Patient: sex F, age 54
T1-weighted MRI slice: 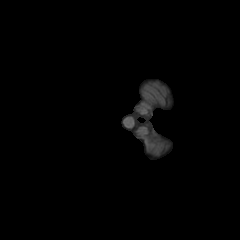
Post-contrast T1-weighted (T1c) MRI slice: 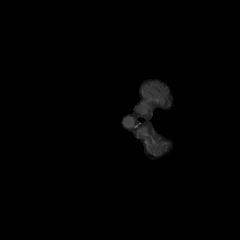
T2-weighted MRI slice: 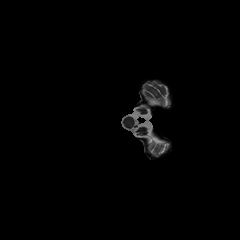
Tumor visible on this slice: no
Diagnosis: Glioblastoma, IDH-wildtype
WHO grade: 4